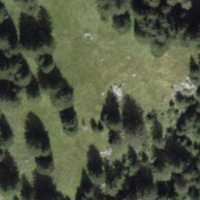
EUNIS habitat code: 24
Species observed at this site:
Pedicularis palustris